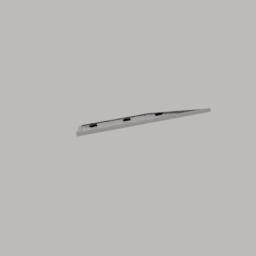
Label: electronics